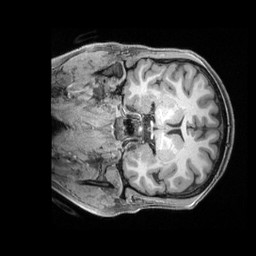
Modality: T1w
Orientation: coronal
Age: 27
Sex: female
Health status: healthy
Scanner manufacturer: siemens
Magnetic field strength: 3 T
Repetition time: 2.4 s
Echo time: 0.00228 s